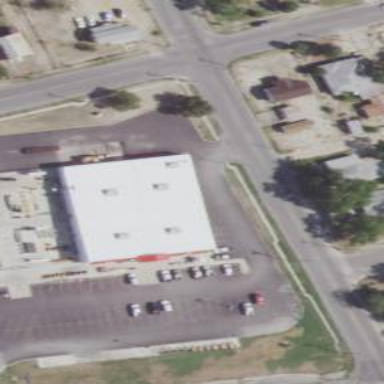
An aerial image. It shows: Retail building housing country store.